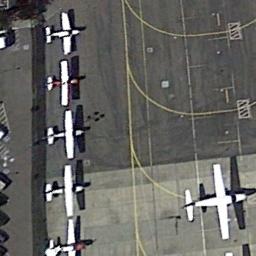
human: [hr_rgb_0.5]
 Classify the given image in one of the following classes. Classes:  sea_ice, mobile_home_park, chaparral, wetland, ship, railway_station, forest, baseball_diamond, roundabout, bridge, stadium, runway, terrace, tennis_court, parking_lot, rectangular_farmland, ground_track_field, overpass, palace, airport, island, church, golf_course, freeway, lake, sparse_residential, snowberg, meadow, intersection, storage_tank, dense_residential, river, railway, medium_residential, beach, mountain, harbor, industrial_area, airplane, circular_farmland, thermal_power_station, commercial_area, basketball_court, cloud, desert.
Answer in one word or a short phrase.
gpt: airplane